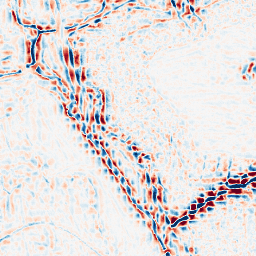
Category: wavelet
Decomposition family: wavelet_reverse_biorthogonal
Decomposition parameters: wavelet: rbio5.5
level: 3
Upsampling method: sinc_blackman
Upsampling parameters: scale: 4
kernel_size: 8
Upsampling scale: 4